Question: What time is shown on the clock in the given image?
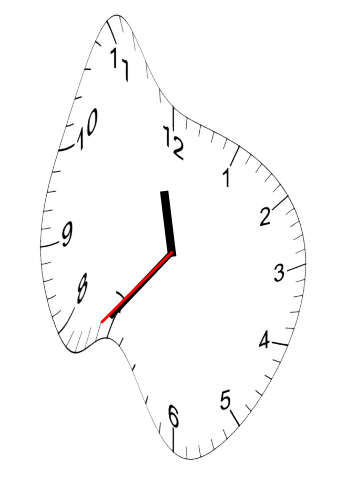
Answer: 11:36:37